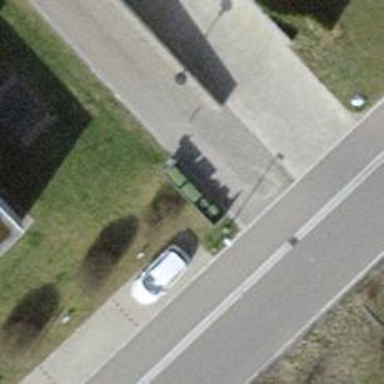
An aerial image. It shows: Recycling container for green waste found in recycling facility.